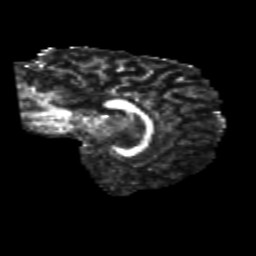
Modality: FA
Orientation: sagittal
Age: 27
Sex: male
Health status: healthy
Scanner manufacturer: siemens
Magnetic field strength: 3 T
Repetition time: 10.8 s
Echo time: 0.082 s